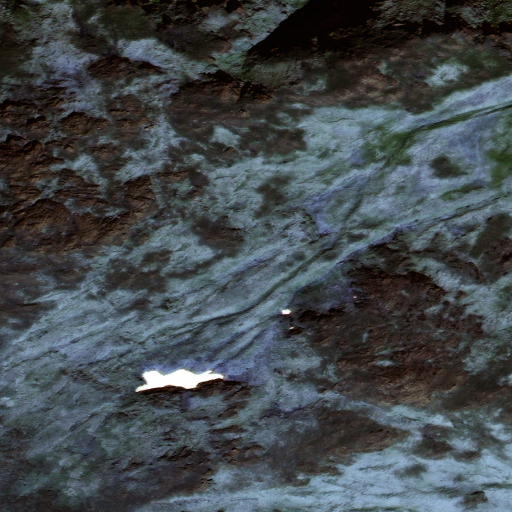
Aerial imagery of cape in Alaska named Mid Point containing only unknown